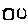
Label: hexagon